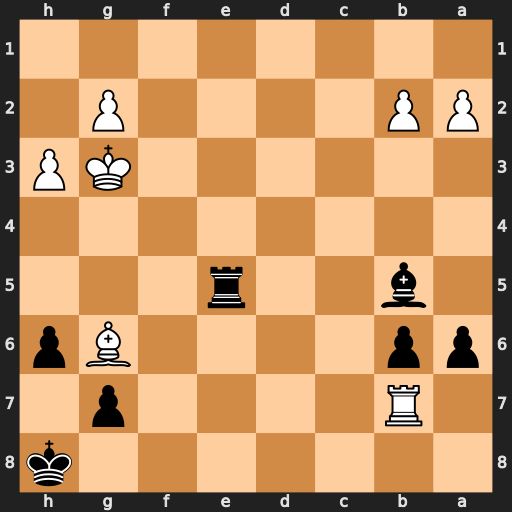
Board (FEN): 7k/1R4p1/pp4Bp/1b2r3/8/6KP/PP4P1/8
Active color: b
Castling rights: -
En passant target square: -
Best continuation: Rg5+ Kh2 Rxg6 Rb8+ Kh7